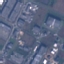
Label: Industrial